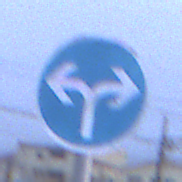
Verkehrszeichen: VorgeschriebeneFahrtrichtungRechtsOderLinks
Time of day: SunriseSunset
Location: Outdoor (Urban)
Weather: Overcast
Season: NotSpecified
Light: Natural